Interaction volume radius: 5 \u00c5
Interaction volume height: 15 \u00c5
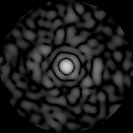
Disorder parameter: 0.8763